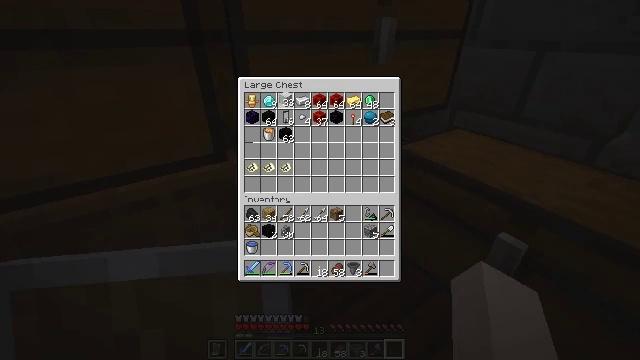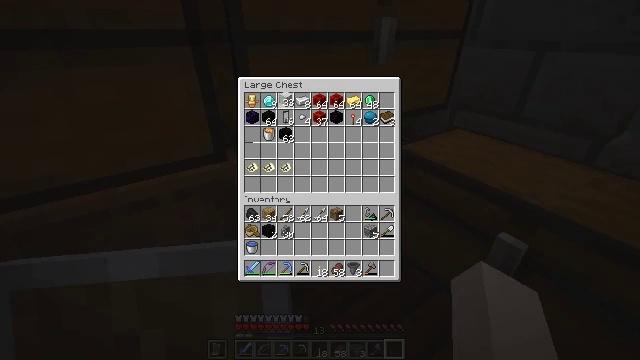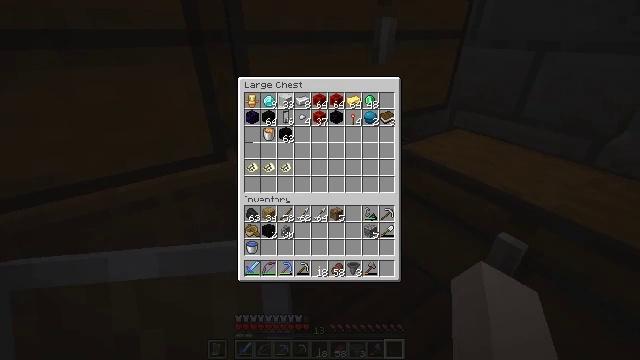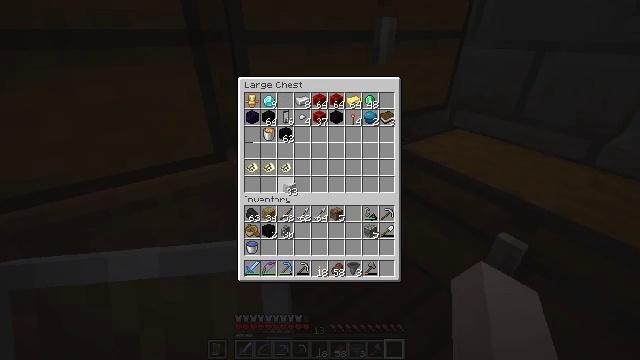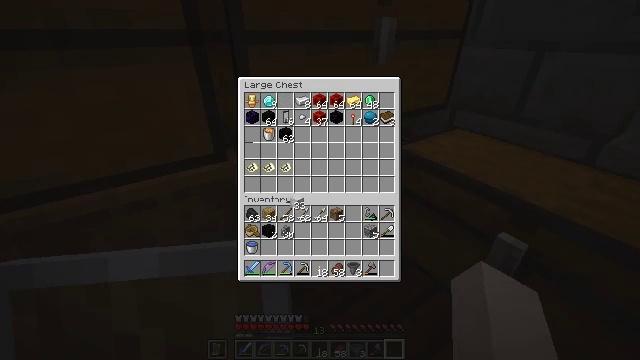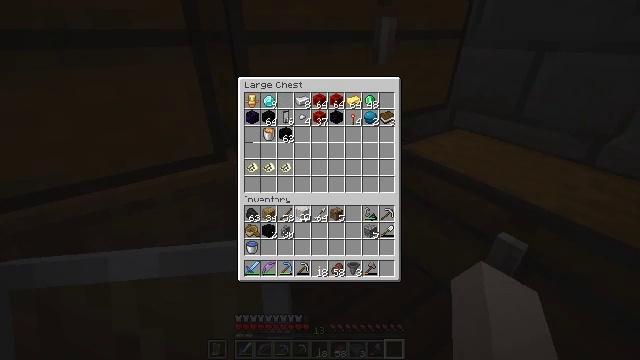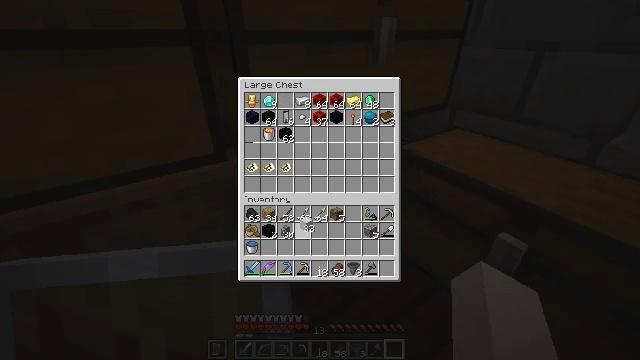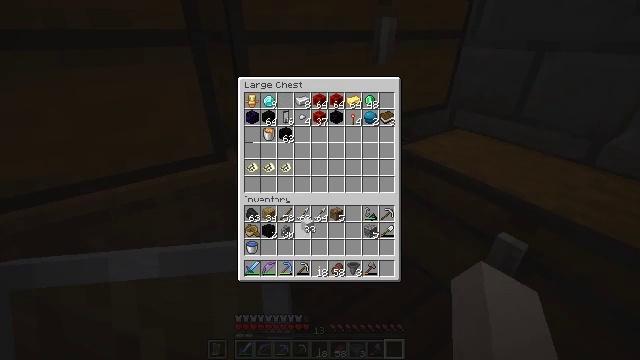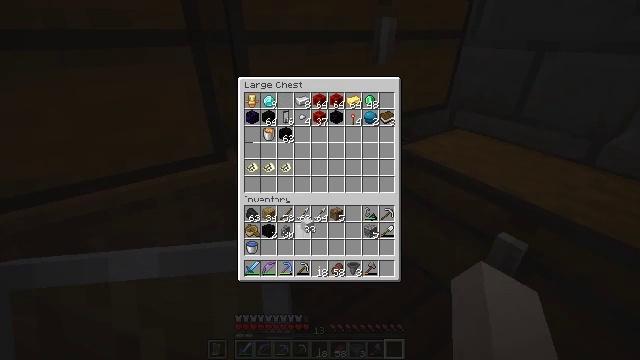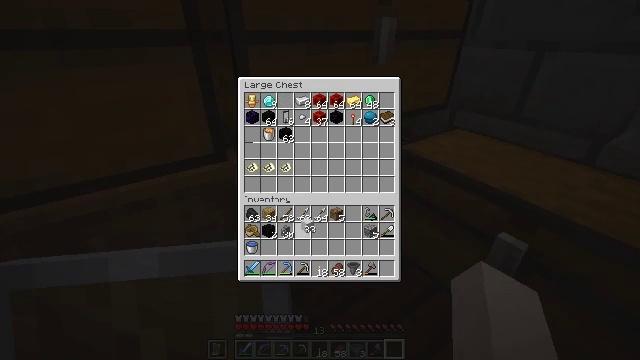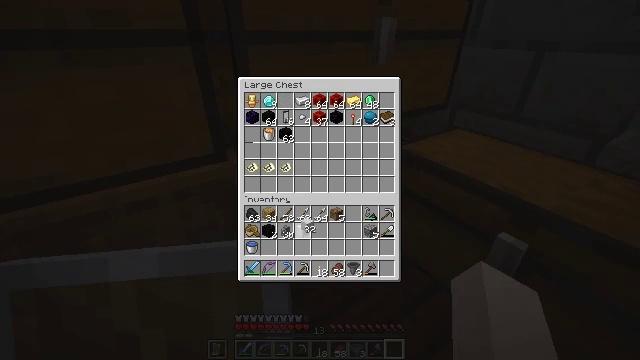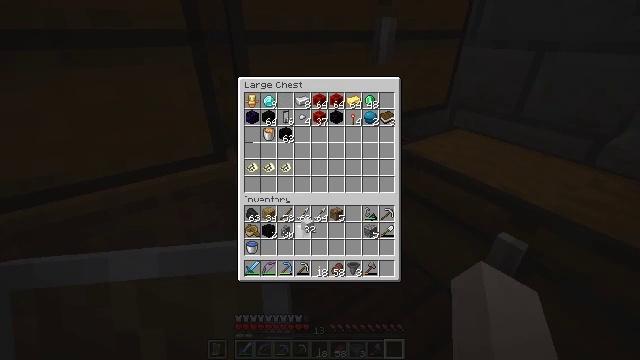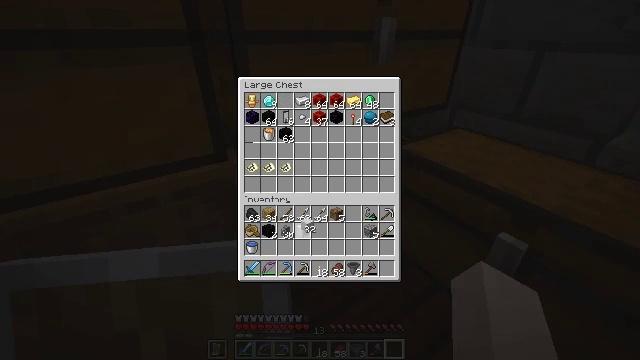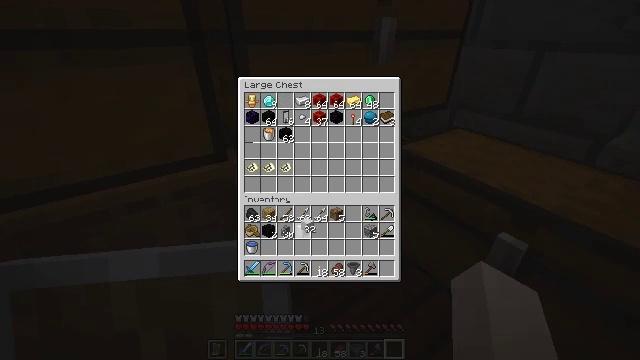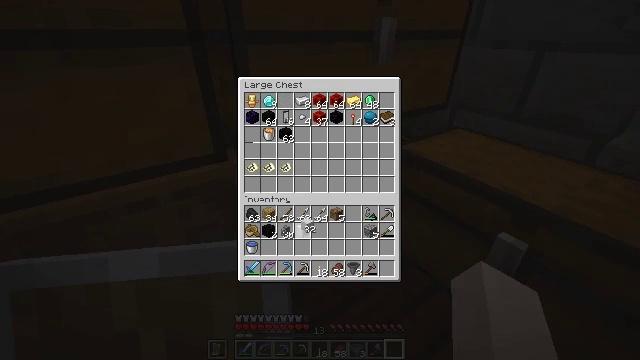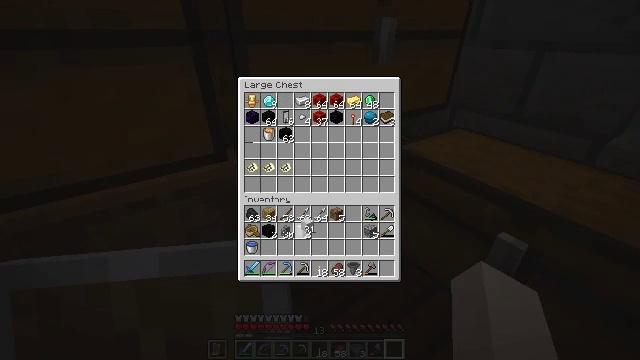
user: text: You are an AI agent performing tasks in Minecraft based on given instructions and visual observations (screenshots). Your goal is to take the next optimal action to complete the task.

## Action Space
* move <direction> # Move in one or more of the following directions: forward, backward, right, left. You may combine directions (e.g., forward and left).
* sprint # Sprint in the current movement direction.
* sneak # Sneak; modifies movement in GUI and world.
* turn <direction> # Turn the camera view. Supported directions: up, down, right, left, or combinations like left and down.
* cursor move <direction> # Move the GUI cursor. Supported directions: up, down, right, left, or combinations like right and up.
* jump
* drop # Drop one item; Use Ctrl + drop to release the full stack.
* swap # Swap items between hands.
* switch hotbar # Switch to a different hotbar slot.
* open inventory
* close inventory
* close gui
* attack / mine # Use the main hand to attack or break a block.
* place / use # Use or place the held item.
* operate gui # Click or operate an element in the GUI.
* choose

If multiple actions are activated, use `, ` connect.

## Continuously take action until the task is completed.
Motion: motion action
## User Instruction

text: Interact with the crafting table to create an iron door.
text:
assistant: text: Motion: operate gui
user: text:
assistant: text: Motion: no_op
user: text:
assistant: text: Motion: cursor move down
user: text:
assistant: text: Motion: cursor move right and down
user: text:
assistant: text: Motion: cursor move down
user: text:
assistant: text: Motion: cursor move down
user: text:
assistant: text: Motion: no_op
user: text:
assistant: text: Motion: choose
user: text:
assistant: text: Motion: choose
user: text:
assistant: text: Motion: no_op
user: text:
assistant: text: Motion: no_op
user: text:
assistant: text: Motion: no_op
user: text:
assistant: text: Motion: choose
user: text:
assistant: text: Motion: choose
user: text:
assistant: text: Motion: no_op
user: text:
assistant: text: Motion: no_op
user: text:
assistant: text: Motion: no_op
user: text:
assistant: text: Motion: cursor move up
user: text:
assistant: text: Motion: cursor move left and up
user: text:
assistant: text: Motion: cursor move up
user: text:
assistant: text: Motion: no_op
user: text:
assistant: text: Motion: no_op
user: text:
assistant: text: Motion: operate gui
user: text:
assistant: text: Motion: operate gui
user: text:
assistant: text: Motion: no_op
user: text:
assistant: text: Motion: no_op
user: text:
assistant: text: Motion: no_op
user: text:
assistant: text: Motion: cursor move right
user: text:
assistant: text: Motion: sneak
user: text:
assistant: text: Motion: sneak, operate gui